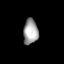
Tissue: lung
Cell type: T cells
Senescence score: 0.567
Nuclear area (px): 369
Mean DAPI intensity: 160.195